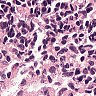
Metastatic tissue present: no